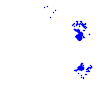
Particle: electron